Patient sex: F
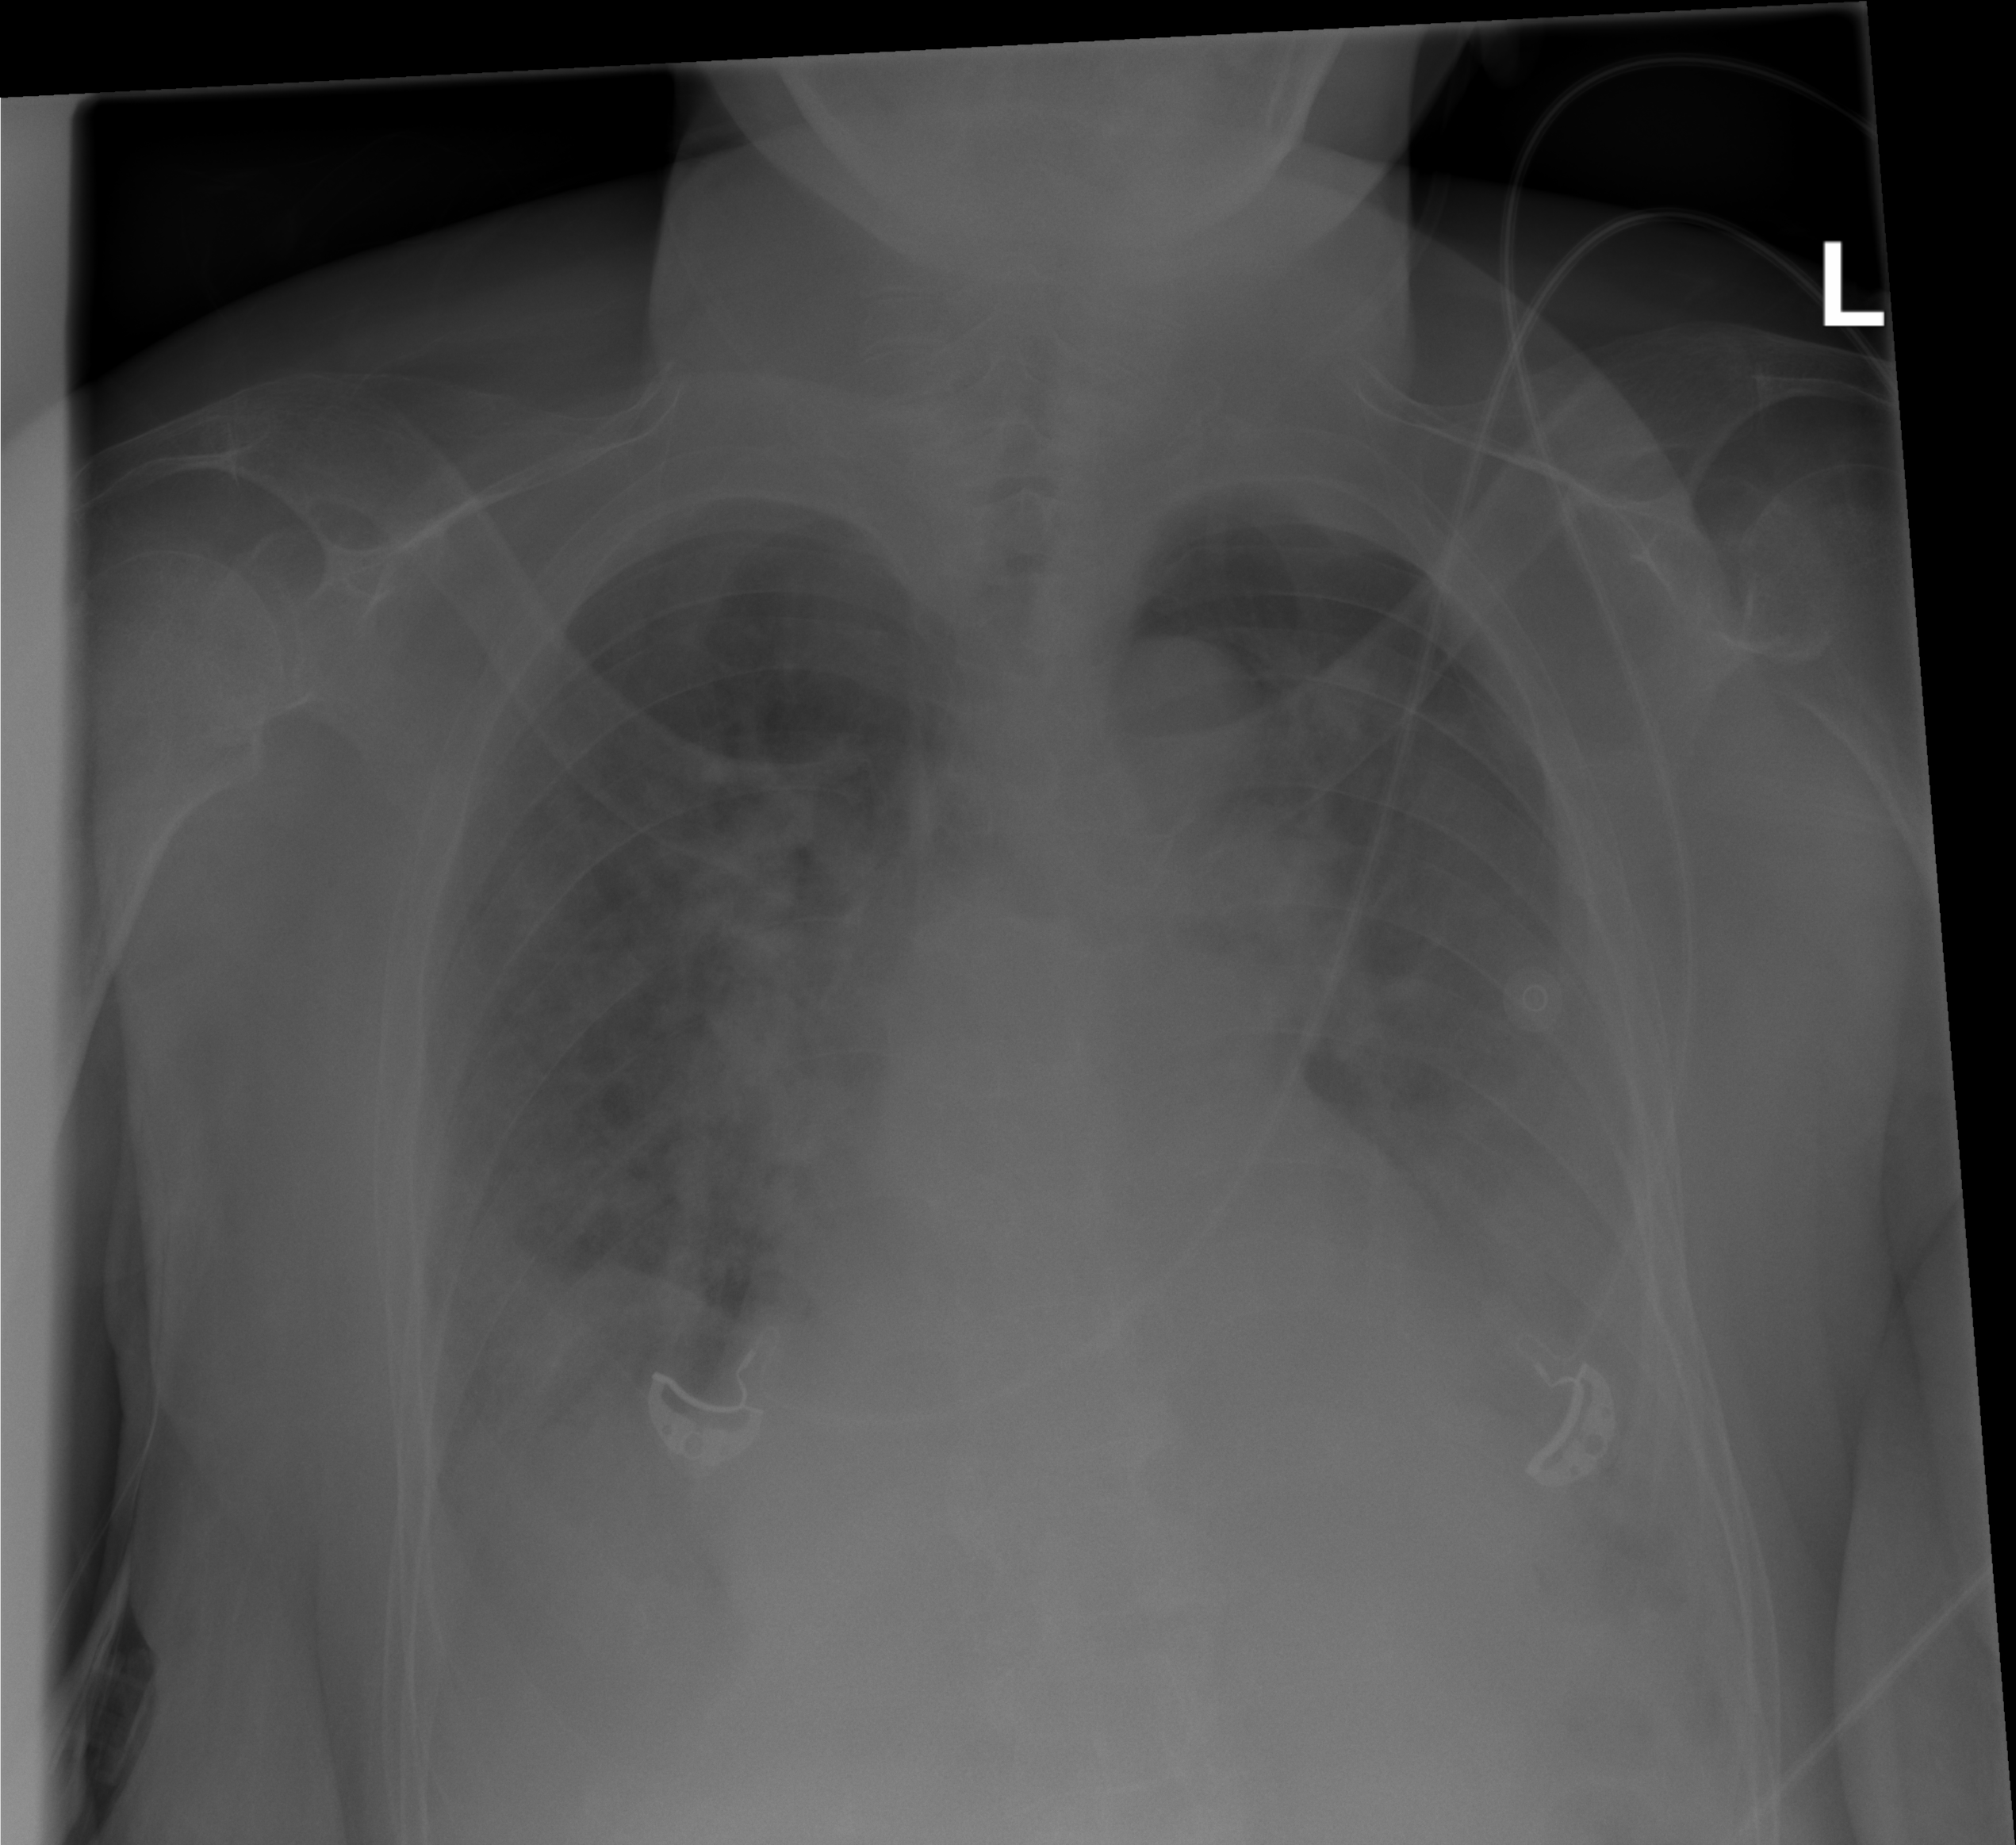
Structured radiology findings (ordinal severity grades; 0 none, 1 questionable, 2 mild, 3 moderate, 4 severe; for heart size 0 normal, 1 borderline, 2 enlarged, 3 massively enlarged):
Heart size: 2
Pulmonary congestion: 2
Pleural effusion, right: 2
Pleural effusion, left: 3
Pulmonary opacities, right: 3
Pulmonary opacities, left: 3
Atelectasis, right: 2
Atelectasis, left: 2